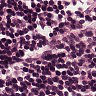
Metastatic tissue present: no